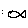
Label: fish